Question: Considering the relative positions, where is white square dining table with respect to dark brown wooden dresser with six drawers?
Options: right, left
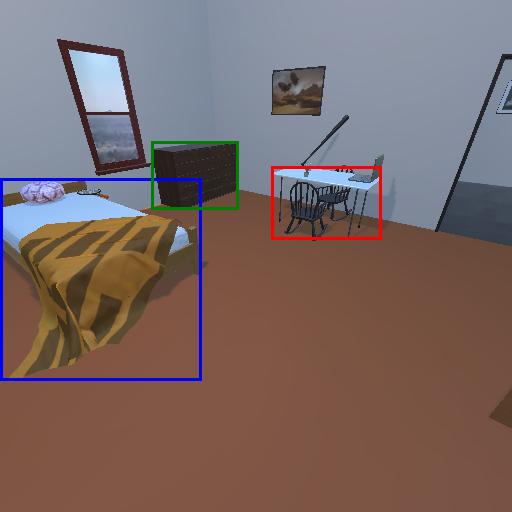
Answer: right